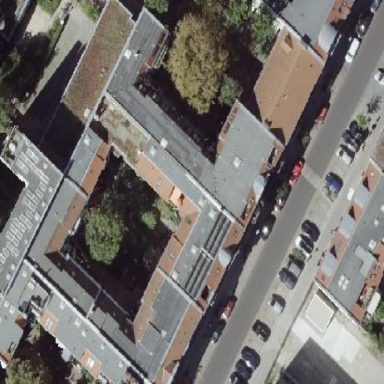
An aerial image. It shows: Residential building.